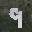
Label: 9